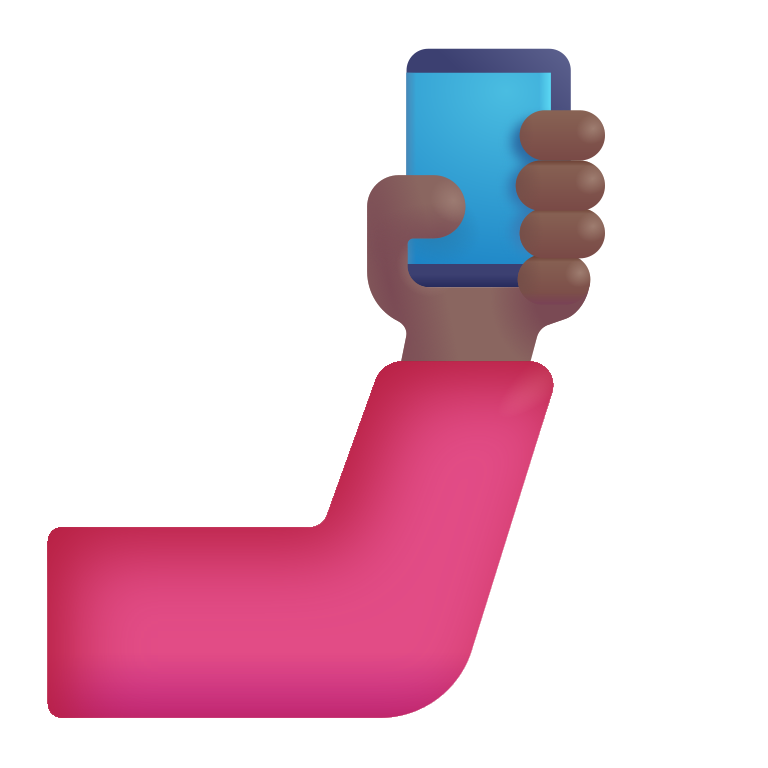
selfie color  dark